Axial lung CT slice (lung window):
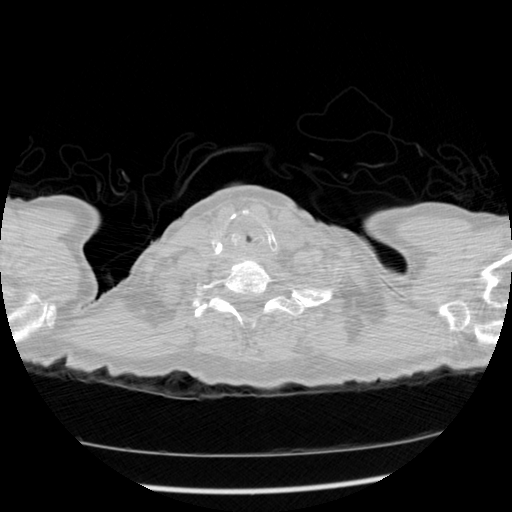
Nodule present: no